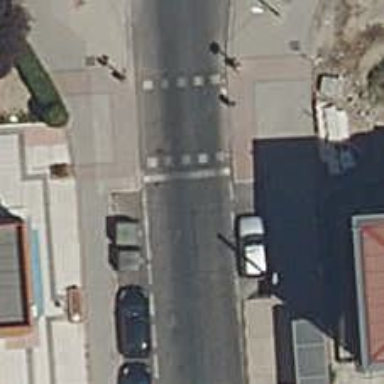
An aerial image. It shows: Road with traffic signals.